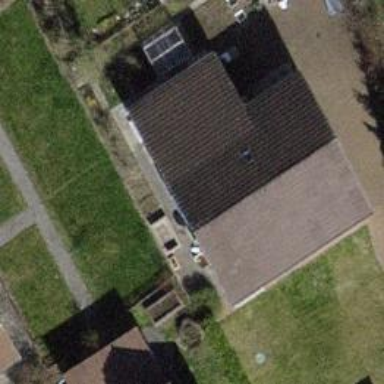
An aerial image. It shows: Building with tile roof.